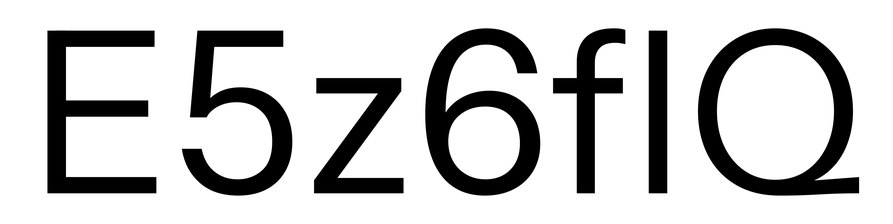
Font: InstrumentSans_Regular